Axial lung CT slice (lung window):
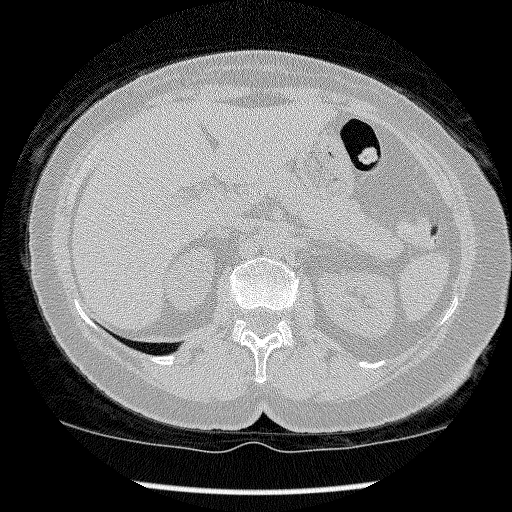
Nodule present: no